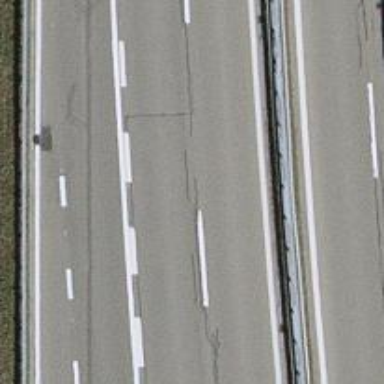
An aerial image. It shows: Asphalt motorway.